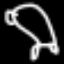
Label: frog